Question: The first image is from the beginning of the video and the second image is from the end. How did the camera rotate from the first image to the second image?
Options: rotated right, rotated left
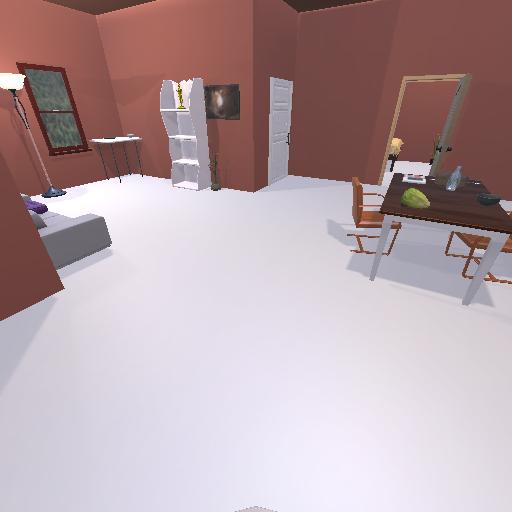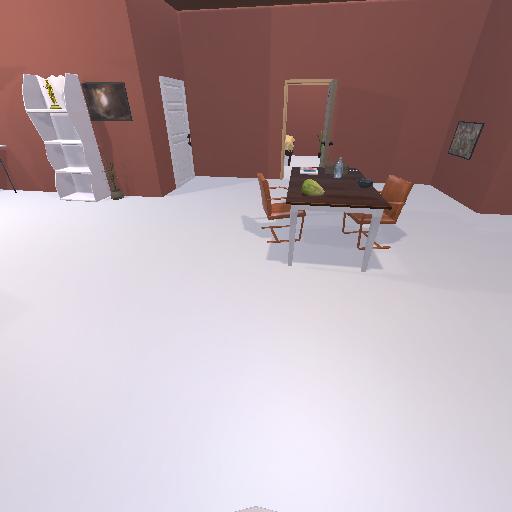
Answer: rotated right